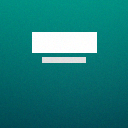
Screen state: on